Field crop: maize
Growth stage: 2
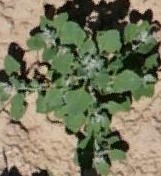
Species: chenopodium